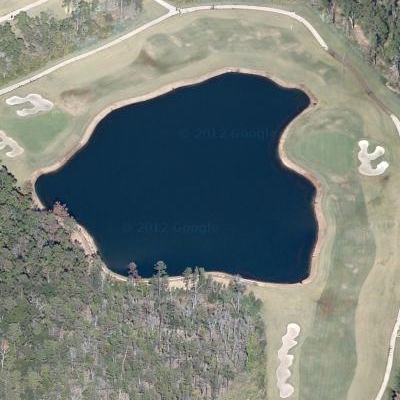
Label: RiverLake